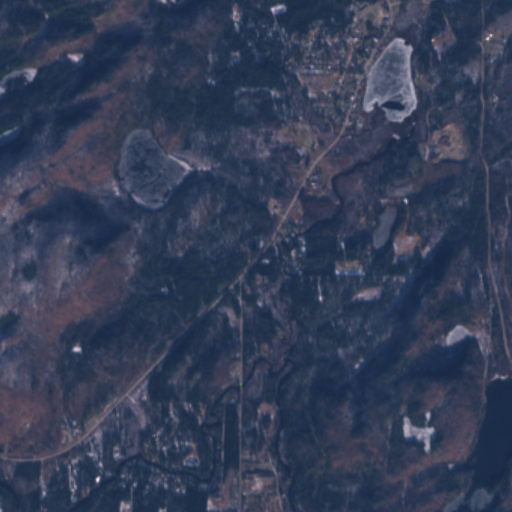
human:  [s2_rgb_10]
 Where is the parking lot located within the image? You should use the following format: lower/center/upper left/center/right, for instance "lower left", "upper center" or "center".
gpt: The parking lot is located in the upper right of the image.
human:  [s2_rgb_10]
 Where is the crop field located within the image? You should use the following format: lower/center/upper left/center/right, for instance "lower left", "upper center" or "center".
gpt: There is no crop field in the image.